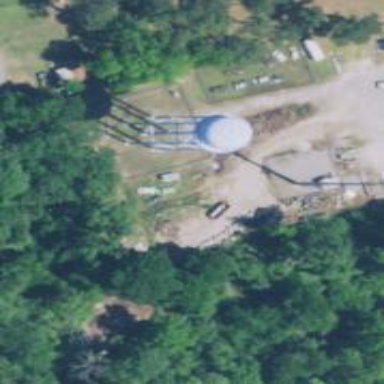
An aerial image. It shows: Water tower that is man-made.